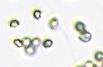
Label: Phaeocystis